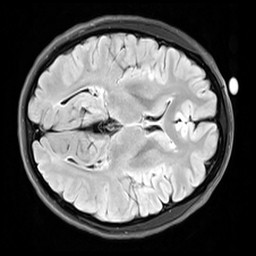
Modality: FLAIR
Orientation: axial
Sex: female
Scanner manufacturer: siemens
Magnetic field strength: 3 T
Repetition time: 10 s
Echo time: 0.09 s